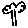
Label: tree